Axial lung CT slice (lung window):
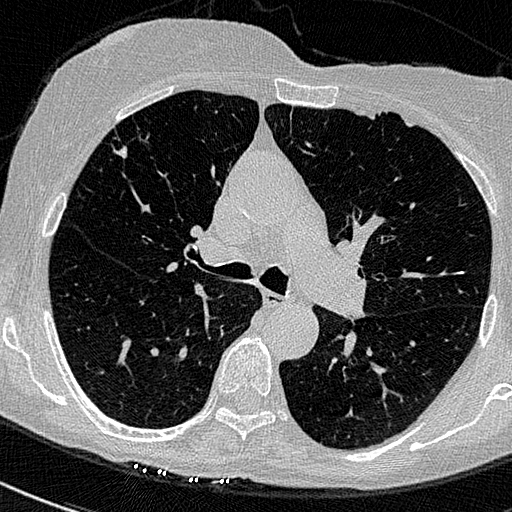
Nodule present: no